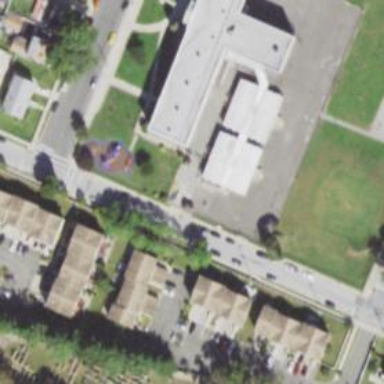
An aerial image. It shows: School.